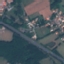
Land use / land cover class: Highway